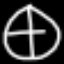
Label: clock